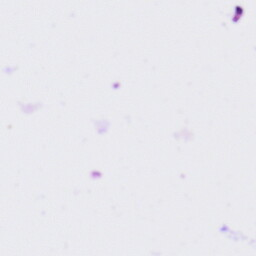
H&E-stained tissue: Tonsil